Interaction volume radius: 10 \u00c5
Interaction volume height: 25 \u00c5
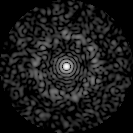
Disorder parameter: 0.8341